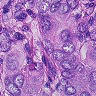
Metastatic tissue present: yes